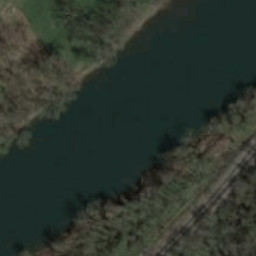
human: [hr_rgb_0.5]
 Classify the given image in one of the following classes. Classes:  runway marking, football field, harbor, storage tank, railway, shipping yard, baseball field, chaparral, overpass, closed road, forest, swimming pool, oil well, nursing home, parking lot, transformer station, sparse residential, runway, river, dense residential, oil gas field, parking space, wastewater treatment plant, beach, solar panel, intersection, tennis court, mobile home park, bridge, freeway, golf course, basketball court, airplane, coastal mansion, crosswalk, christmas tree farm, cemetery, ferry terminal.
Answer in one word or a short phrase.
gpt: river